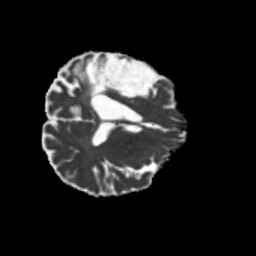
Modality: MD
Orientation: axial
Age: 54
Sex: male
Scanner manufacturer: siemens
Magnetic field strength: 3 T
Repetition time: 5.25 s
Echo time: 0.08 s